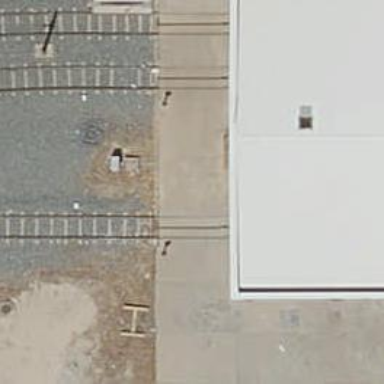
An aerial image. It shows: Yard with electrified contact lines.